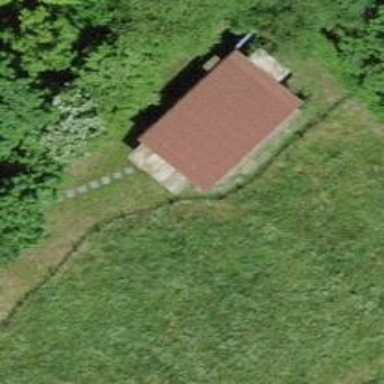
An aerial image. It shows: Shed.